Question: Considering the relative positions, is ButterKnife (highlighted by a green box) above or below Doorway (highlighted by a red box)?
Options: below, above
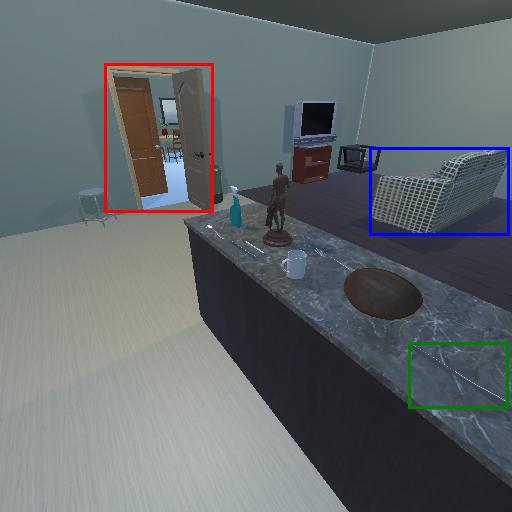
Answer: below